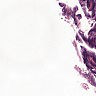
Metastatic tissue present: no